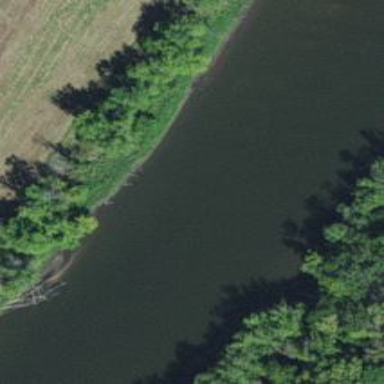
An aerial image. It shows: Beautiful river scene.